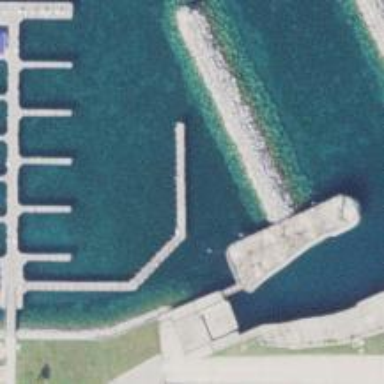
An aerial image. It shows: Man-made pier.